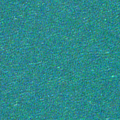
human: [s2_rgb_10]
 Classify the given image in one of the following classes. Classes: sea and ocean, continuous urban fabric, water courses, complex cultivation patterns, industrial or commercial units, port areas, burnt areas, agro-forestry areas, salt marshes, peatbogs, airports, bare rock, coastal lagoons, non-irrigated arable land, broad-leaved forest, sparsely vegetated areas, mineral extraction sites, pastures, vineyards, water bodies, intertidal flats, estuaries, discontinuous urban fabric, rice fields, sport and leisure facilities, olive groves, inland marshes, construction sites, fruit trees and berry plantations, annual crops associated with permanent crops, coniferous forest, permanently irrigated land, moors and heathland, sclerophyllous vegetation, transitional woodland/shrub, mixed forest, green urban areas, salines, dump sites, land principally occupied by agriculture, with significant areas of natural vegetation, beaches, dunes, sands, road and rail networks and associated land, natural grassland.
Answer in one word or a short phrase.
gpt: sea and ocean